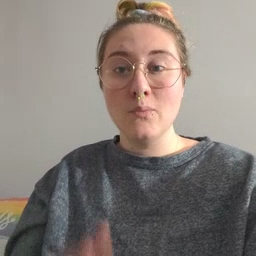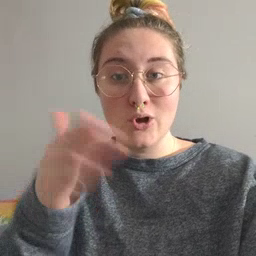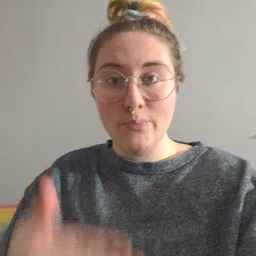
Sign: room